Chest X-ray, PA view. Patient: 65 years old, sex F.
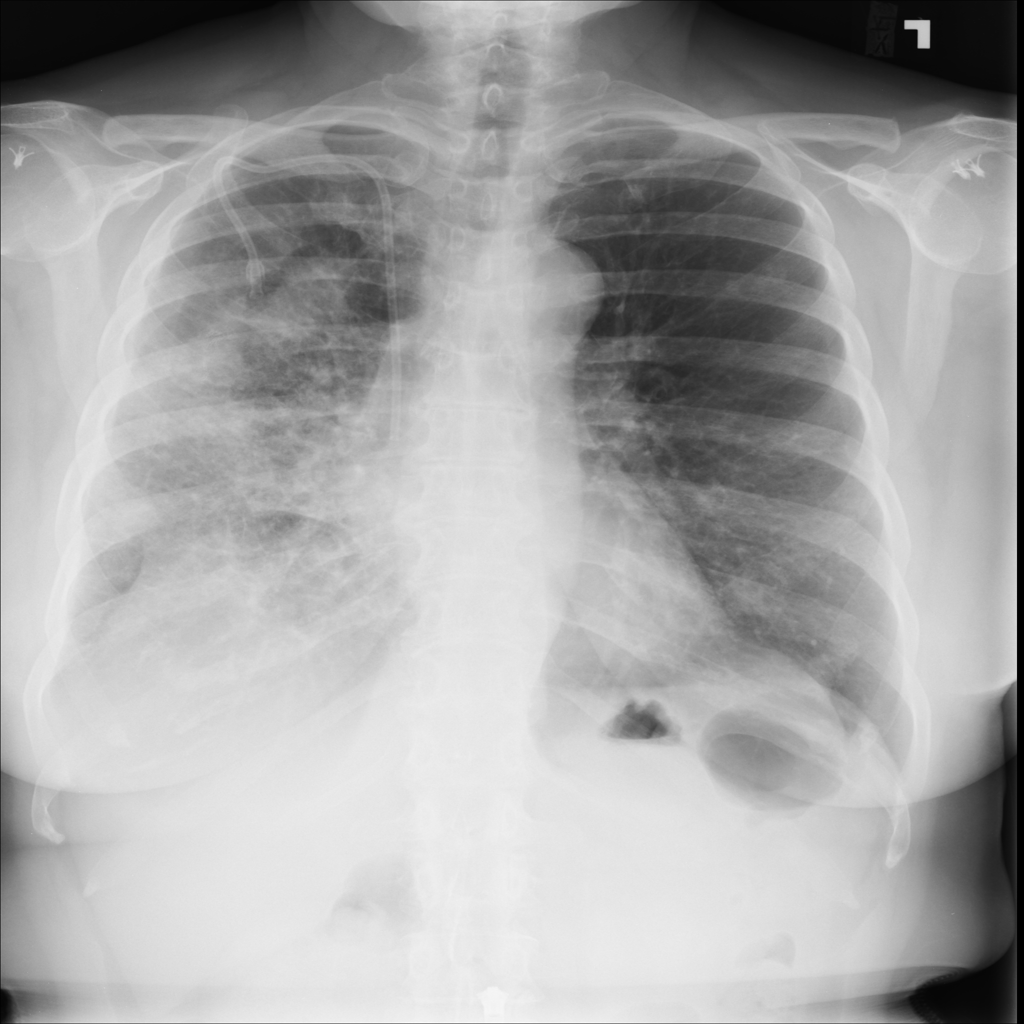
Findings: Infiltration